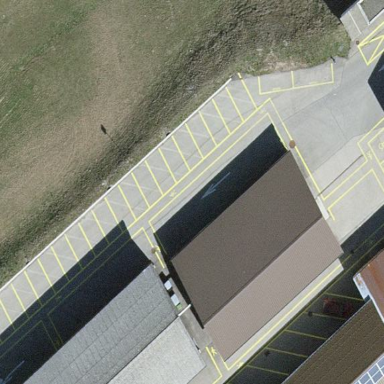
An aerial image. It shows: Street-side parking area.